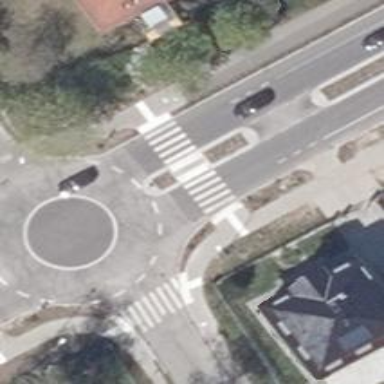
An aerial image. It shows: Marked crossing with pedestrian island. The crossing has visible markings.